Question: I've read through several posts about android options menu problems, but none are helping me resolve this particular issue.
Android version: &
Using the support library
I have a pager fragment with 2 fragments. The "Details" fragment will show/hide buttons based on some flag. When I first load the screen, the menu items show appropriately. When I take some action and return to the screen, my menu doesn't look like it has items in it, but has a divider bar hanging out. No buttons displayed (although they should be). If I navigate to the other tab and navigate directly back to the "Details" tab, the buttons then appear as expected.

I'm refreshing menu items elsewhere in my app without issue - using SupportInvalidateOptionsMenu, HasOptionsMenu = true, menu.Clear() during OnCreateOptionMenu etc etc
1. Why isn't menu.Clear() actually clearing my menu
2. Why aren't the menu items there, but if i simply navigate away and then back (which only triggers the OnCreateOptionsMenu / OnPrepareOptionsMenu callbacks), they are
The menu items show as expected on API 17+
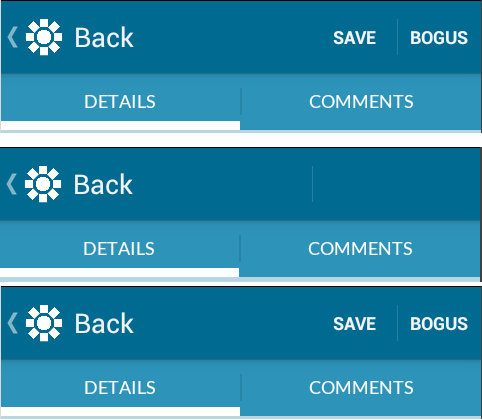
Answer: Ultimately, I had two problems and didn't realize it.
1. My AVD was bad (which caused my menu to have strange gaps in it - as pictured above). Once I deleted the AVD and built a new one, I was able to see some menu items - although the "Save" button still wouldn't re-draw
2. There was a timing issue between when InvalidateOptionsMenu was trying to execute and when my ViewPager was trying to draw itself and send its own Invalidate calls.
This link led me to the right answer:
<URL>
Particularly comments #8 and #20